Field crop: maize
Growth stage: 2
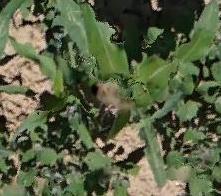
Species: maize